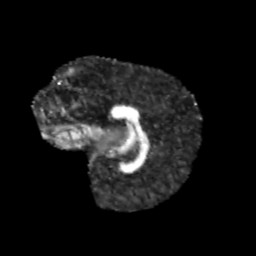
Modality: FA
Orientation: sagittal
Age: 12
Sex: female
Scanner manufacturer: siemens
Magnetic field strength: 3 T
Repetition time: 3.8 s
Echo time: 0.07 s